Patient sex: M
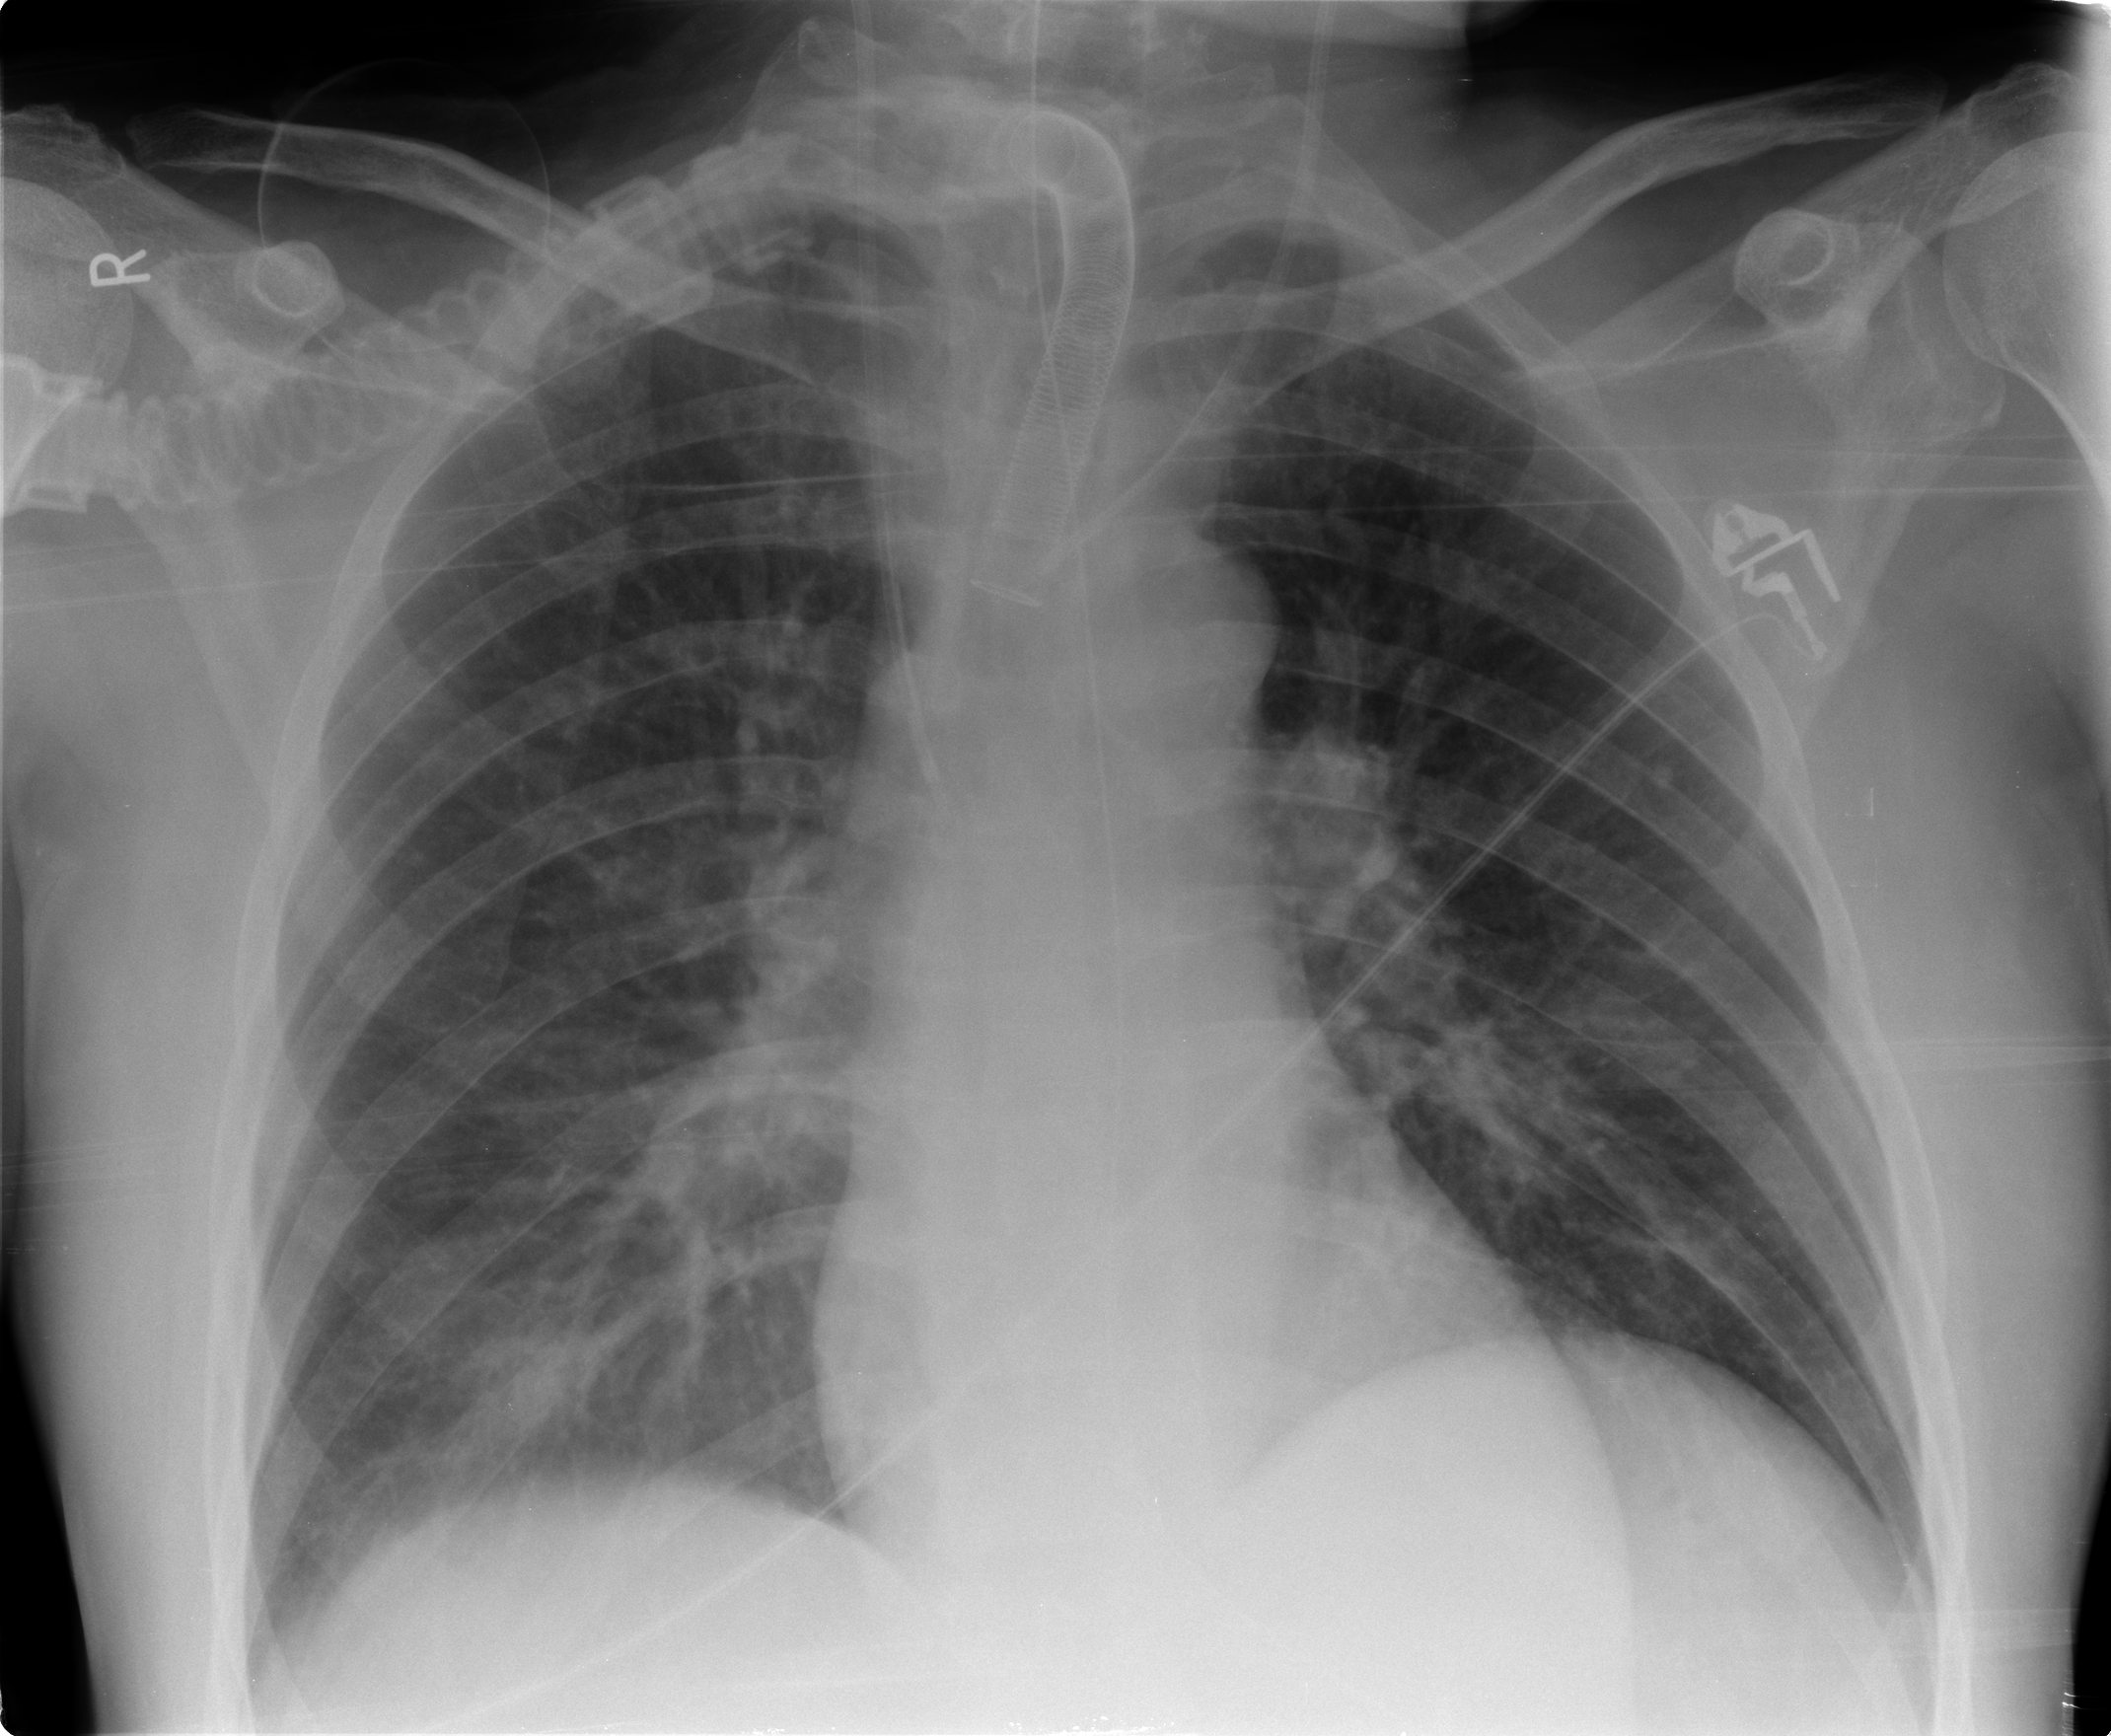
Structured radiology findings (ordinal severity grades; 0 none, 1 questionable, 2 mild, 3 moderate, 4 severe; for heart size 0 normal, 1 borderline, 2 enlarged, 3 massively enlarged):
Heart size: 0
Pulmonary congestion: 0
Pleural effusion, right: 2
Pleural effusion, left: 0
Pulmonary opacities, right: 0
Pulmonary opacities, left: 0
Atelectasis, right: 2
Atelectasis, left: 0